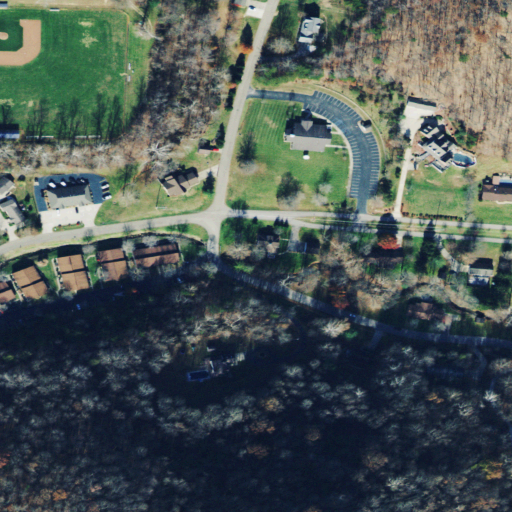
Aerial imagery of valley in Ohio named Johnson Hollow containing deciduous forest, pasture, low intensity development, mixed forest, open development, medium intensity development, and barren land